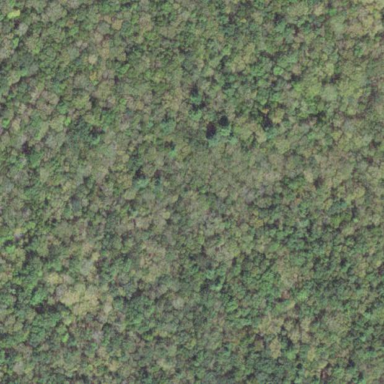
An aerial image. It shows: Mixed woodland with various types of leaves.